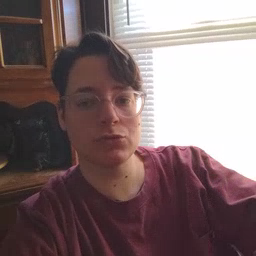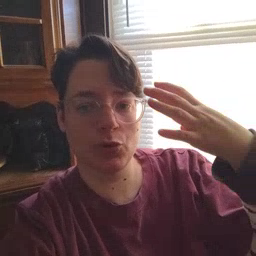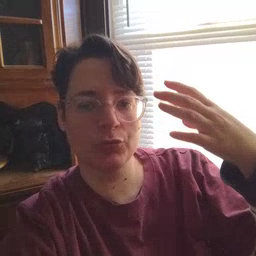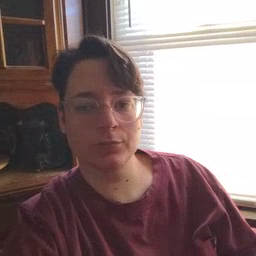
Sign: shower